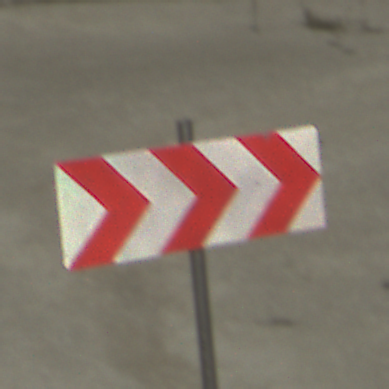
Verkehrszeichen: RichtungstafelnInKurvenGrossLinks
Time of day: MorningAfternoon
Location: Outdoor (Beach)
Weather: PartlyCloudy
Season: NotSpecified
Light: Natural